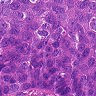
Metastatic tissue present: yes